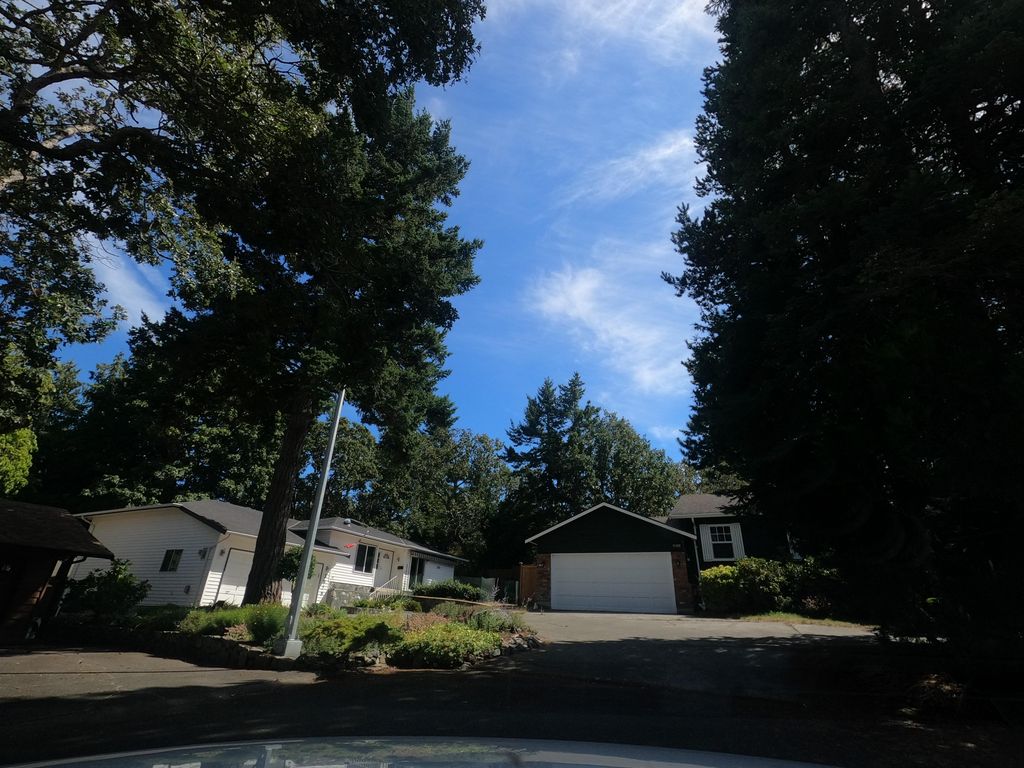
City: victoria